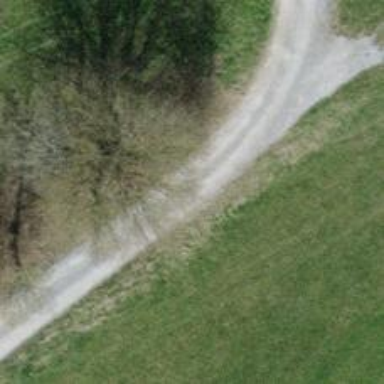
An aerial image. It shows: Designated golf cart path along service road.